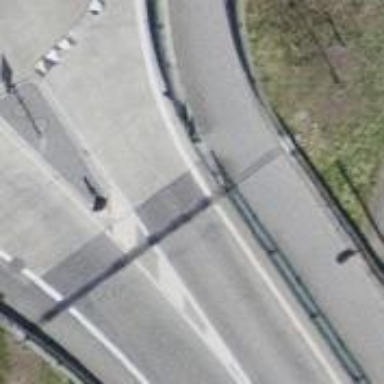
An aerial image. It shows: Asphalt path on bridge.